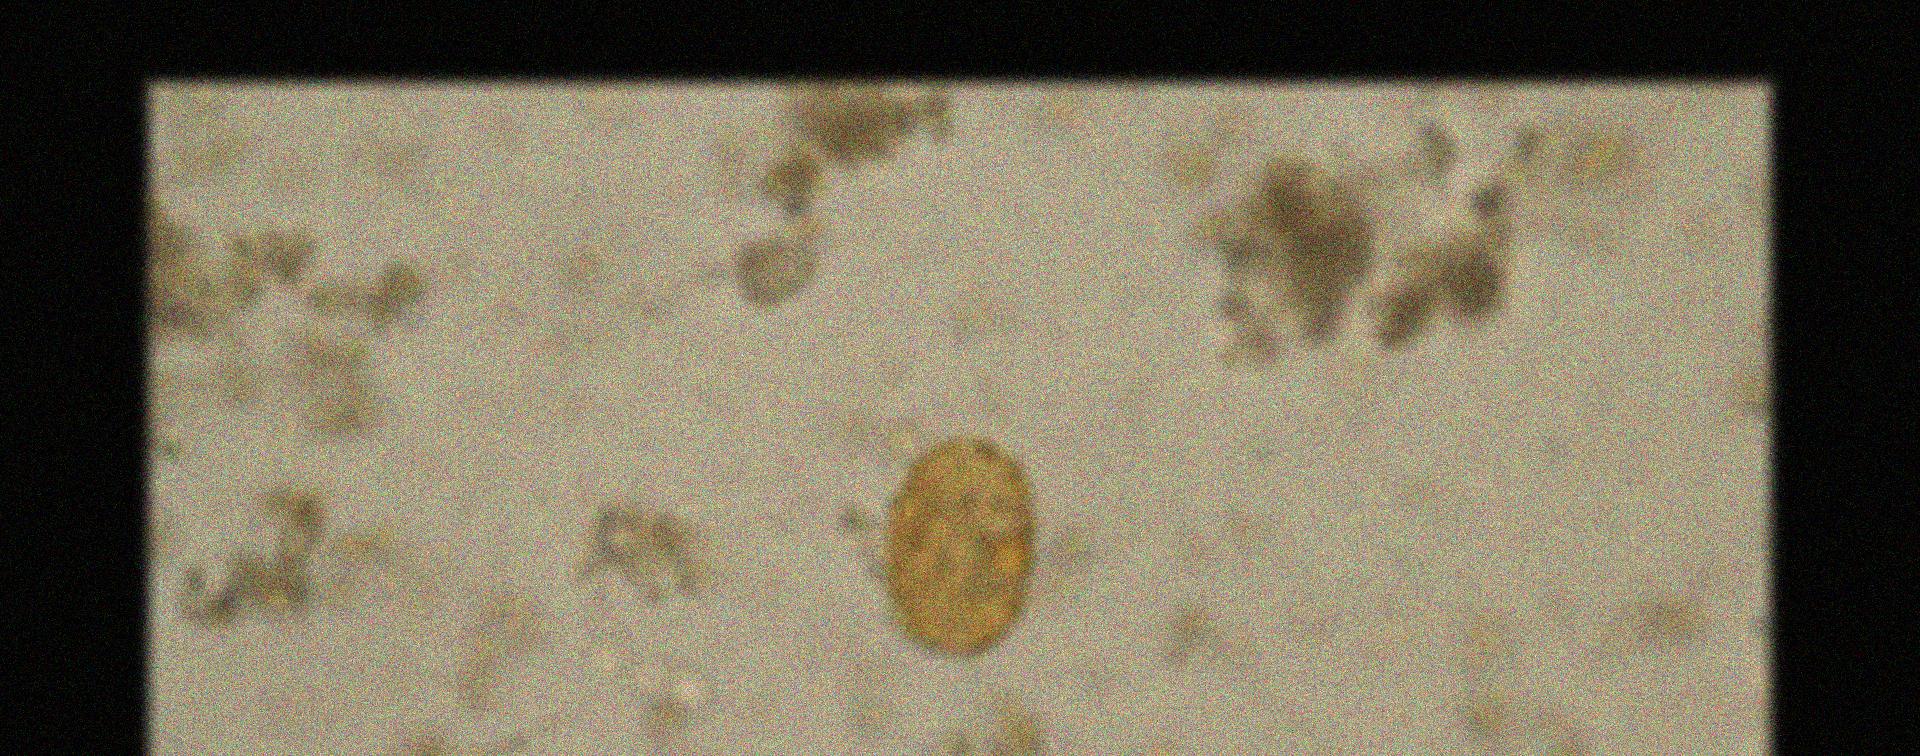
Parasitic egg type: Ascaris lumbricoides